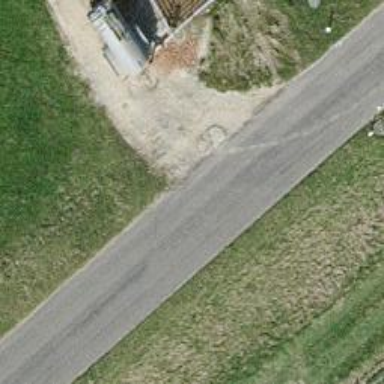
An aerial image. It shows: Tertiary road.